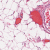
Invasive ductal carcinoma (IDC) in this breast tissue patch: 0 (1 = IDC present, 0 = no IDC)